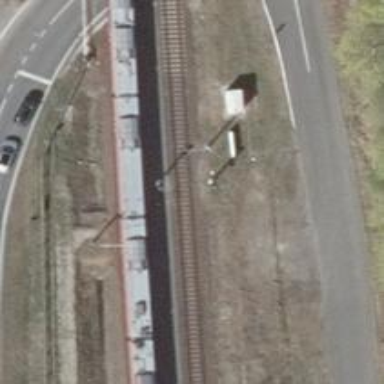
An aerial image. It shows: Railway signal.